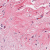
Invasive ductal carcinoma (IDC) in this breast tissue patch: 0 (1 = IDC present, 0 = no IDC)